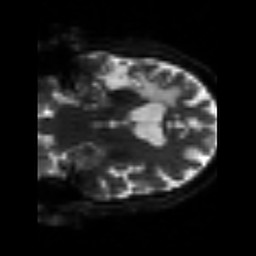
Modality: sbref
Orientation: coronal
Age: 56
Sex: male
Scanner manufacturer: siemens
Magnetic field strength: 3 T
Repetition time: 3.2 s
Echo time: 0.081 s